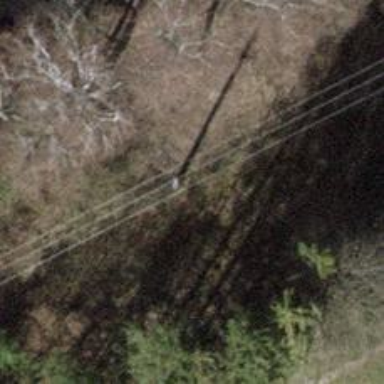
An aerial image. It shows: Power pole.